Question: When I set an icon or an image as a background for a button, I always see something like this :

as you can see, the images are smeared (2 images on left side, and 2 images on right side)
Here is the code on how I added the icons(it's the defaults icon from android.R.Drawable...)
'''
btnDown.setBackgroundDrawable(getResources().getDrawable(android.R.drawable.arrow_down_float));
btnUp.setBackgroundDrawable(getResources().getDrawable(android.R.drawable.arrow_up_float));
delete.setBackgroundDrawable(myIcon);
btnOk.setBackgroundDrawable(getResources().getDrawable(android.R.drawable.ic_menu_save));
'''
can someone tell me how to set icon/image on background correctly ? Without them being smeared . if the icon is 32x32, I want see it on button.
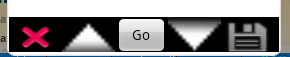
Answer: may be your image is too small thats why its looking like smeared ...use nine patch scaled image <URL>